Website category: sports
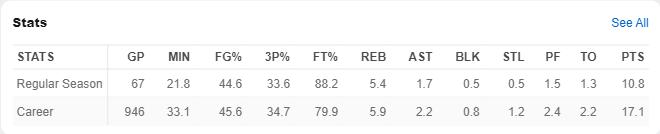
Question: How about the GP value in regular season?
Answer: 67

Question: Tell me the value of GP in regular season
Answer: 67

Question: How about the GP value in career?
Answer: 946

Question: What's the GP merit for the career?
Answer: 946

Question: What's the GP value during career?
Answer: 946

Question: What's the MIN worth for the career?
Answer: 33.1

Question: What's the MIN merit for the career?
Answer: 33.1

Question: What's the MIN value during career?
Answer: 33.1

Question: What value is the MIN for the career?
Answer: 33.1

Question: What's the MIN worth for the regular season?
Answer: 21.8

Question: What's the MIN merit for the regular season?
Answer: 21.8

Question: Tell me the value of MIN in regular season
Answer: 21.8

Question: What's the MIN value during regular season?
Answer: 21.8

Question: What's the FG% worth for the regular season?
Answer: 44.6

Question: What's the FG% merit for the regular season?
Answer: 44.6

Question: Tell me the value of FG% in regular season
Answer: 44.6

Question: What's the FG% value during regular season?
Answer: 44.6

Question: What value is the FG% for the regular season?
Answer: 44.6

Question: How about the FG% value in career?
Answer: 45.6

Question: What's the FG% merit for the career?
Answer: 45.6

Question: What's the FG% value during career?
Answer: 45.6

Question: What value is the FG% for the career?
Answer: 45.6

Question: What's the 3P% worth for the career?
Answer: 34.7

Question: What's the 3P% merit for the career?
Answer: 34.7

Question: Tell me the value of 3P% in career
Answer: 34.7

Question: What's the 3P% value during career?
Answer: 34.7

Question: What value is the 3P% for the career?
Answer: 34.7

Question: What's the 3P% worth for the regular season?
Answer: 33.6

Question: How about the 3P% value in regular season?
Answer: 33.6

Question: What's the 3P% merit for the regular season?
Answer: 33.6

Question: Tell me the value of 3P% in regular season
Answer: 33.6

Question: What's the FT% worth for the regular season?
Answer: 88.2

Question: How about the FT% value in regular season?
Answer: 88.2

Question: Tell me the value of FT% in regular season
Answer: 88.2

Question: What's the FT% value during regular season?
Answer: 88.2

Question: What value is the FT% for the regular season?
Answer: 88.2

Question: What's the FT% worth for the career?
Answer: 79.9

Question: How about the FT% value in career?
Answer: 79.9

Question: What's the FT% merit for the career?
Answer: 79.9

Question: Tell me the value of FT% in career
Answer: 79.9

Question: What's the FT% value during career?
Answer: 79.9

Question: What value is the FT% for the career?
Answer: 79.9

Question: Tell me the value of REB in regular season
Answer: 5.4

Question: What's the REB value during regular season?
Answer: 5.4

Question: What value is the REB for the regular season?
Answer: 5.4

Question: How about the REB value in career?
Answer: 5.9

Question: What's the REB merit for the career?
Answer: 5.9

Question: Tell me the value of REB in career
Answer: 5.9

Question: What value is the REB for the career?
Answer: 5.9

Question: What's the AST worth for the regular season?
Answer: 1.7

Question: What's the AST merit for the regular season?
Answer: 1.7

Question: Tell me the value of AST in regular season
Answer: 1.7

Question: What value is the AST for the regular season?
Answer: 1.7

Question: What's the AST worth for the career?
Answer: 2.2

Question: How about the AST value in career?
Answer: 2.2

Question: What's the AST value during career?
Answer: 2.2

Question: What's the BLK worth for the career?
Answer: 0.8

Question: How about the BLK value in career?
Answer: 0.8

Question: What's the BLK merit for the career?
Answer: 0.8

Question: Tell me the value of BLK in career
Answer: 0.8

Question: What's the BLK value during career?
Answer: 0.8

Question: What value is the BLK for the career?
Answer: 0.8

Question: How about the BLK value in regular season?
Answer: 0.5

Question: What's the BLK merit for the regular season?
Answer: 0.5